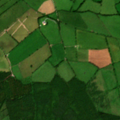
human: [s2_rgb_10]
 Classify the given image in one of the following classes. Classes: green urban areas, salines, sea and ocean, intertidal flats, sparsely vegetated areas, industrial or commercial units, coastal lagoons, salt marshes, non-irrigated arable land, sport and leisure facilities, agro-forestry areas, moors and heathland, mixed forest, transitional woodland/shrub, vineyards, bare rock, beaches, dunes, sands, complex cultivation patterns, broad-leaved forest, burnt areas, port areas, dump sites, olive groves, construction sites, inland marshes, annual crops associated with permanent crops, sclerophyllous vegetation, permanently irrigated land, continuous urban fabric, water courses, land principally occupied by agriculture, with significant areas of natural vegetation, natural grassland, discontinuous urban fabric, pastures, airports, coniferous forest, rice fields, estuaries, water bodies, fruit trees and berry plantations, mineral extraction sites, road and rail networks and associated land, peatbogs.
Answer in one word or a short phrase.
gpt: pastures, land principally occupied by agriculture, with significant areas of natural vegetation, coniferous forest, mixed forest